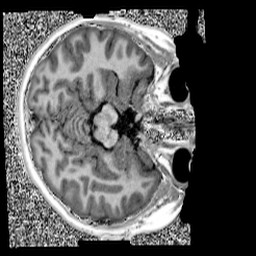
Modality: UNIT1
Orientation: axial
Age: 11
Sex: female
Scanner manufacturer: siemens
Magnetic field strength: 3 T
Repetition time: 4 s
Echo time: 0.00299 s